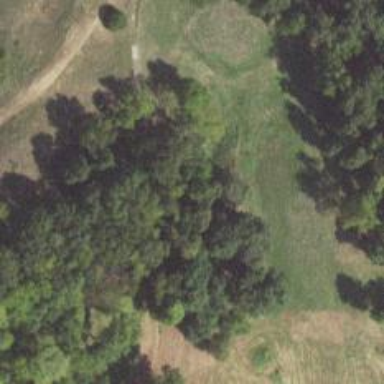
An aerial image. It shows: Path for both road and golf.